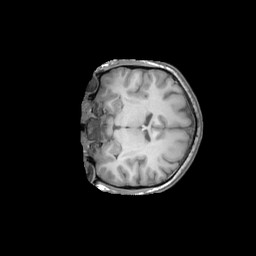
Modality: T1w
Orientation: coronal
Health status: ill
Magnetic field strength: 3 T